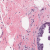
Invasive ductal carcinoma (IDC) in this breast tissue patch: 0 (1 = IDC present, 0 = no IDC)